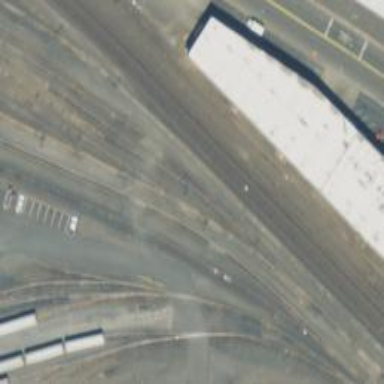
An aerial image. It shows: Railway yard used for servicing trains.